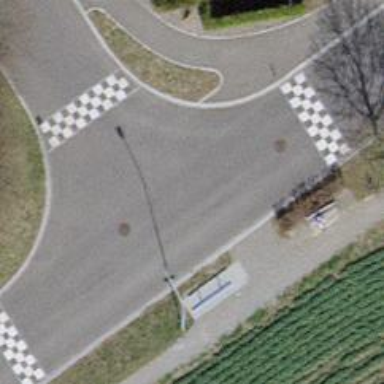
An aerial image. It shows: Table-style traffic calming feature.